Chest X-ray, PA view. Patient: 77 years old, sex M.
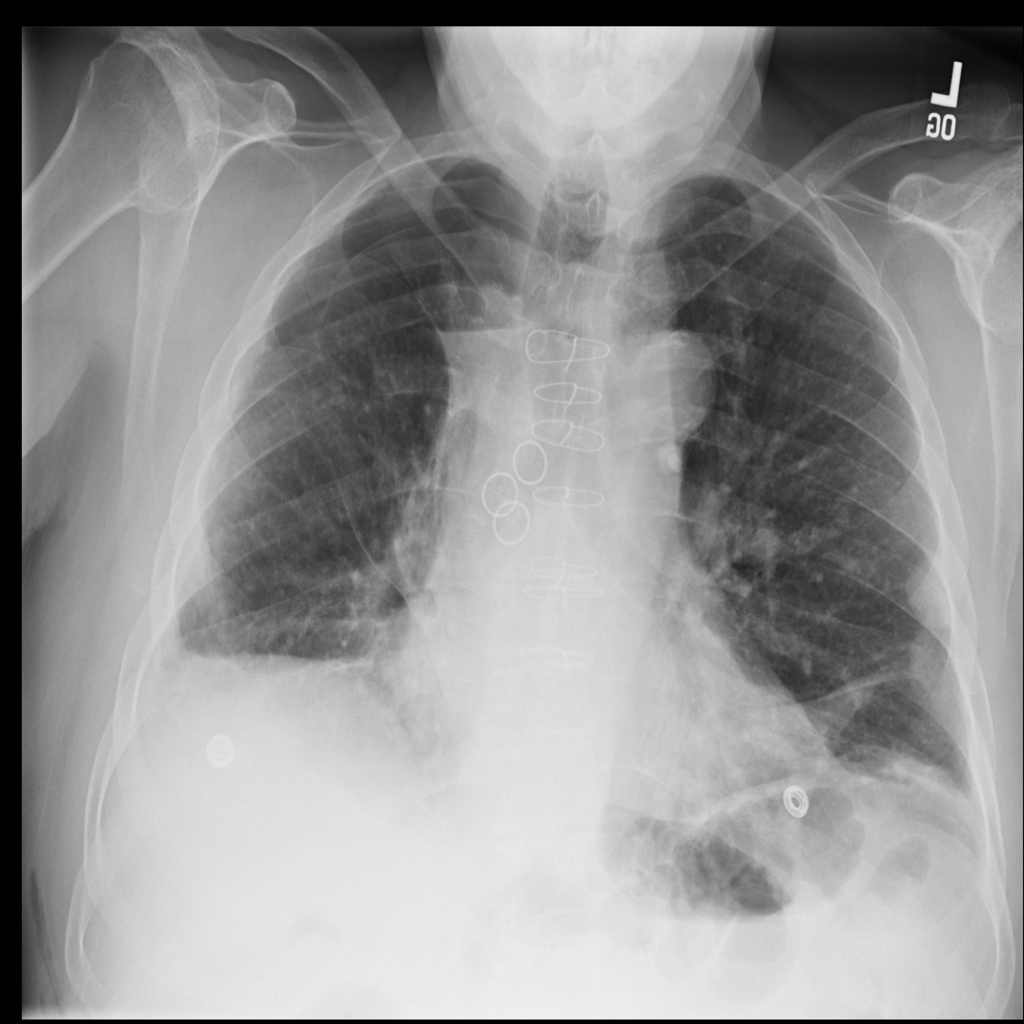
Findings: Atelectasis, Effusion, Pleural_Thickening, Pneumothorax